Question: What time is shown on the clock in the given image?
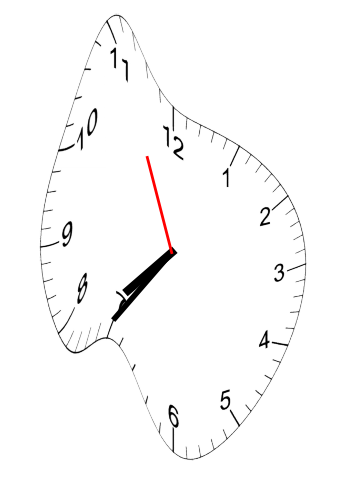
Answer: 07:35:56